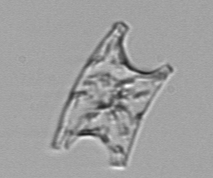
Label: Eucampia